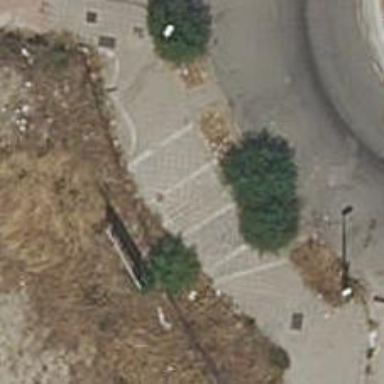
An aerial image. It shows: Sidewalk.